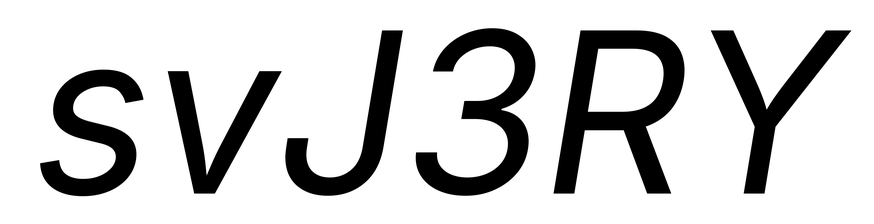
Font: Inter-Italic_Italic